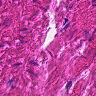
Metastatic tissue present: no